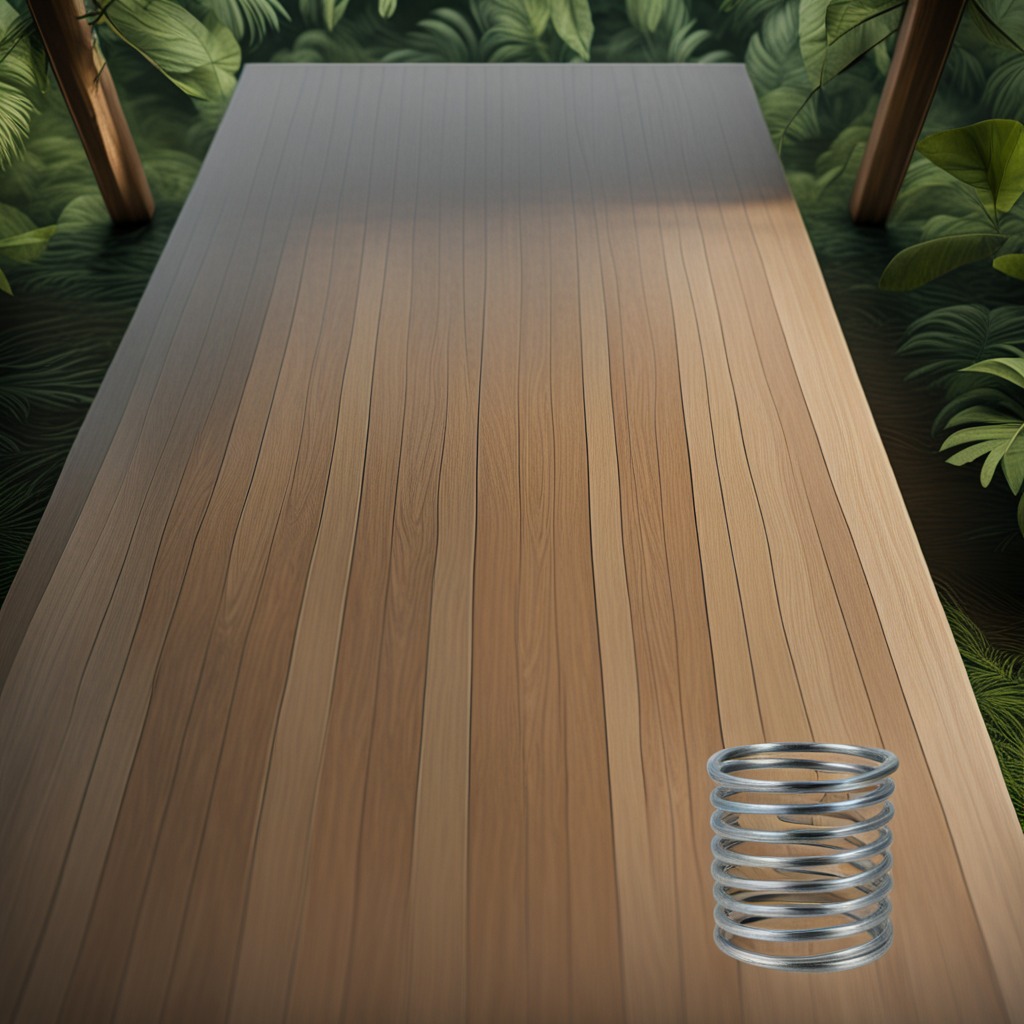
A coiled metal spring lies on a wooden table inside a jungle field workshop tent.